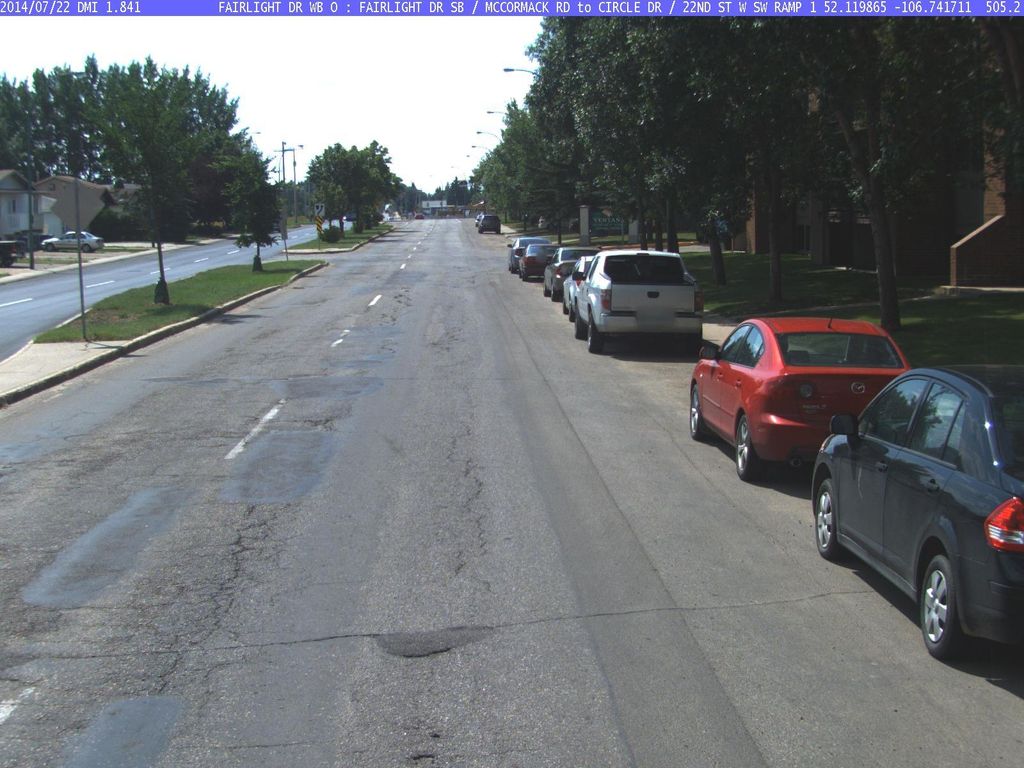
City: saskatoon